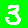
Digit: 3